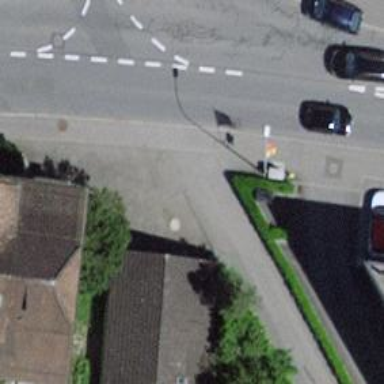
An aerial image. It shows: Street cabinet of man-made origin.